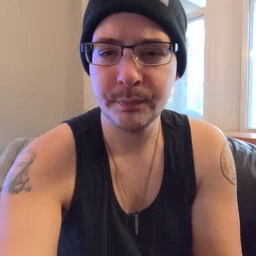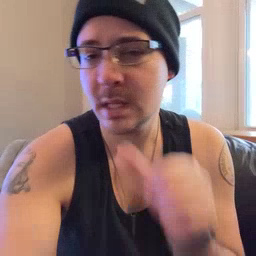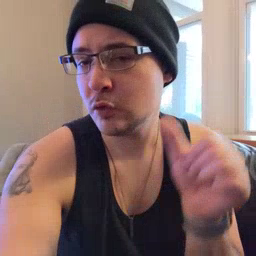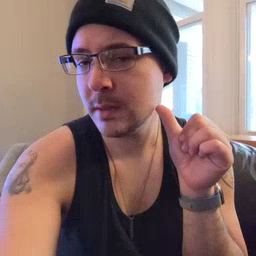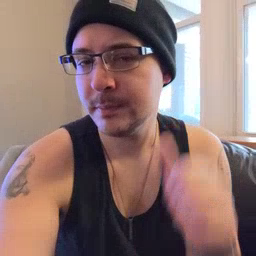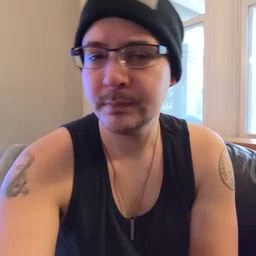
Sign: yesterday